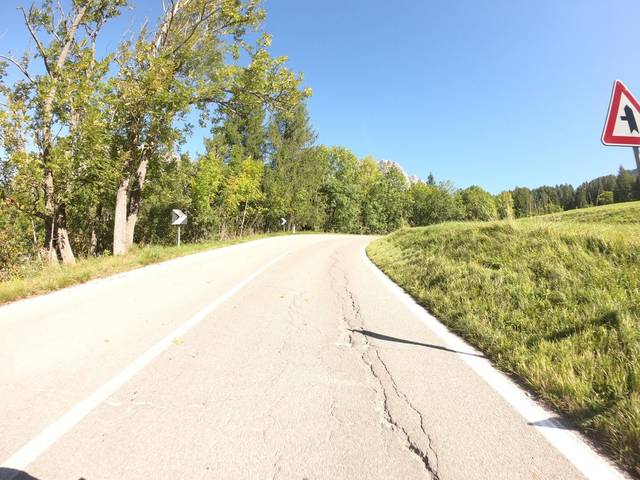
Region: Italy
Coordinates: 46.543, 12.154